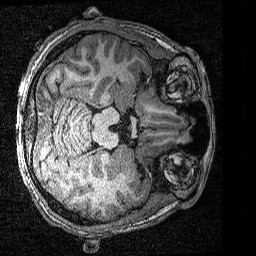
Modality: T1w
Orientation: axial
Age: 31
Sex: male
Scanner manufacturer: siemens
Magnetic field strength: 3 T
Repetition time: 2.53 s
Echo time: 0.00342 s